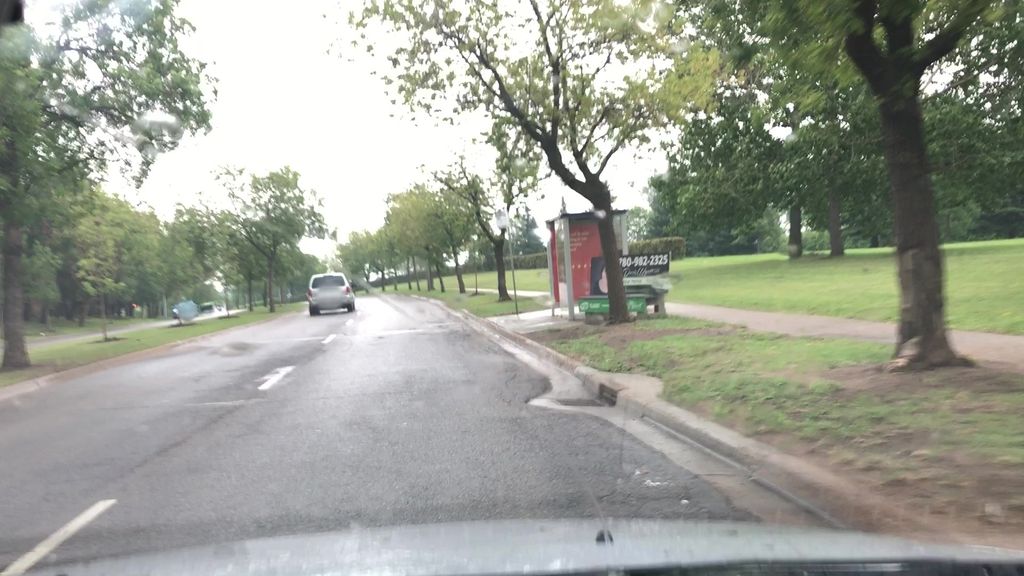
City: edmonton